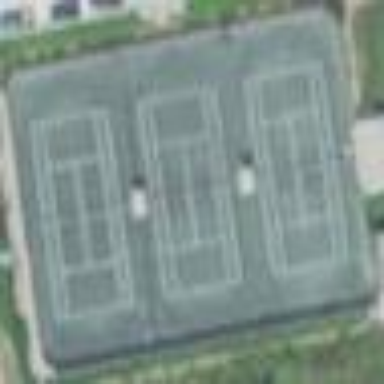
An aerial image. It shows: Tennis court on the leisure land pitch.